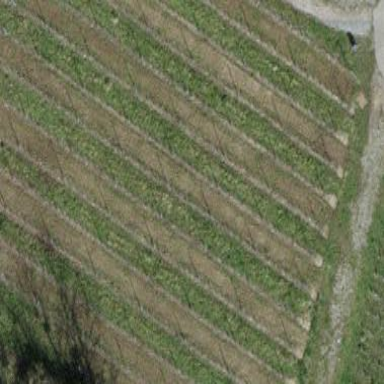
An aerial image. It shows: Beautiful vineyard in the countryside.